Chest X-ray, PA view. Patient: 62 years old, sex F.
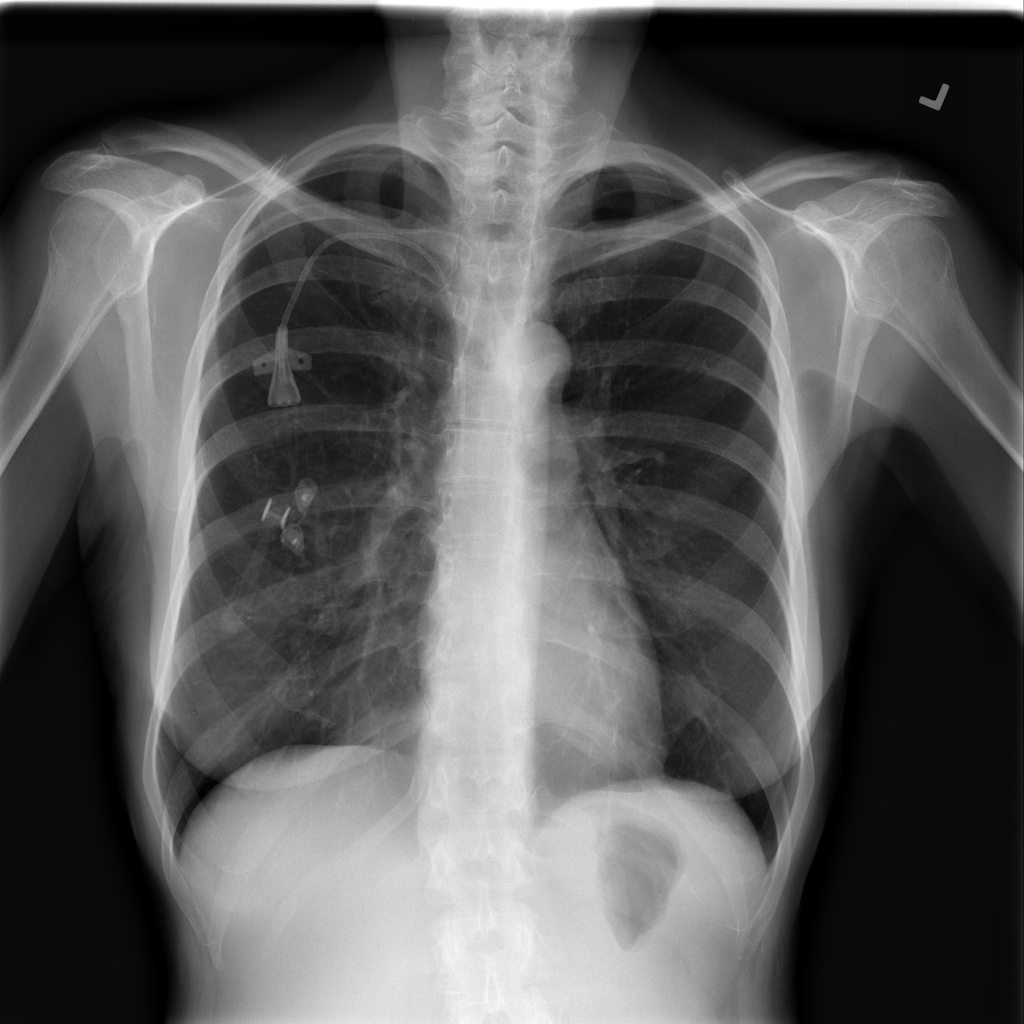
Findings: No Finding